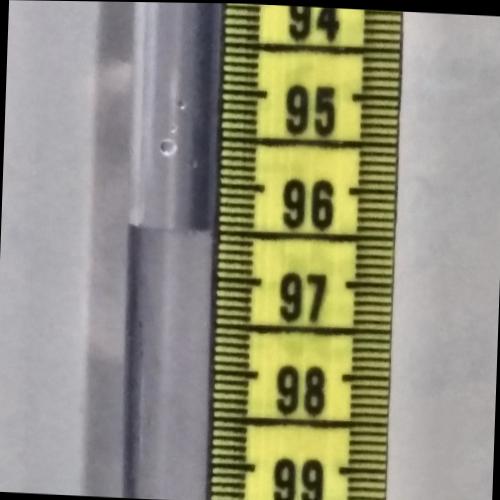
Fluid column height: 96.5 cm